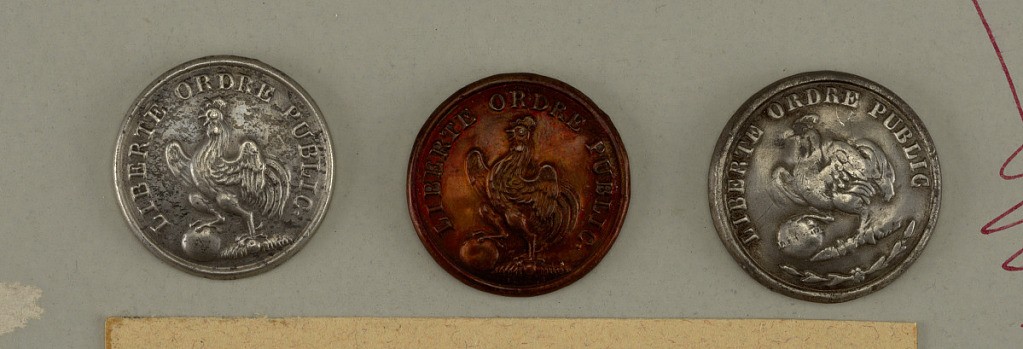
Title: Button
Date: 1830–48
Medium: Pewter,copper
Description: On card i